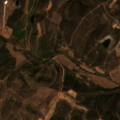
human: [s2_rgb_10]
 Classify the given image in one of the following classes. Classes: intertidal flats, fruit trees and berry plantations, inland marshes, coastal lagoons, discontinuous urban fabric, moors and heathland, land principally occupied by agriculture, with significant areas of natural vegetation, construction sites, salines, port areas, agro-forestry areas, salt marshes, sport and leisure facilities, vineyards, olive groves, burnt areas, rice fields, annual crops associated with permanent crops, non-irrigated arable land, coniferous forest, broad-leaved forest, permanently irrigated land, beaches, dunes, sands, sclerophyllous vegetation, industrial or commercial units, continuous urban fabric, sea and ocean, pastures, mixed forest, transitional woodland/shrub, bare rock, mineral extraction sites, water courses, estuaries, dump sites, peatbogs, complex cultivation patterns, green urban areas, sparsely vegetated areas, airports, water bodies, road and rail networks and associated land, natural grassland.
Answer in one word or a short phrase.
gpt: complex cultivation patterns, land principally occupied by agriculture, with significant areas of natural vegetation, broad-leaved forest, sclerophyllous vegetation, transitional woodland/shrub